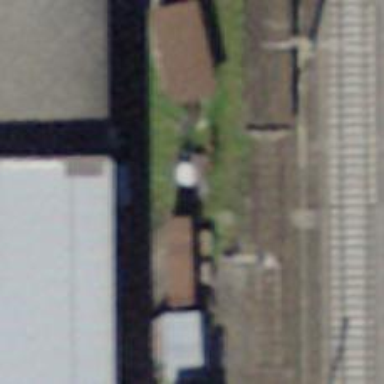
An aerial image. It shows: Railway buffer stop.